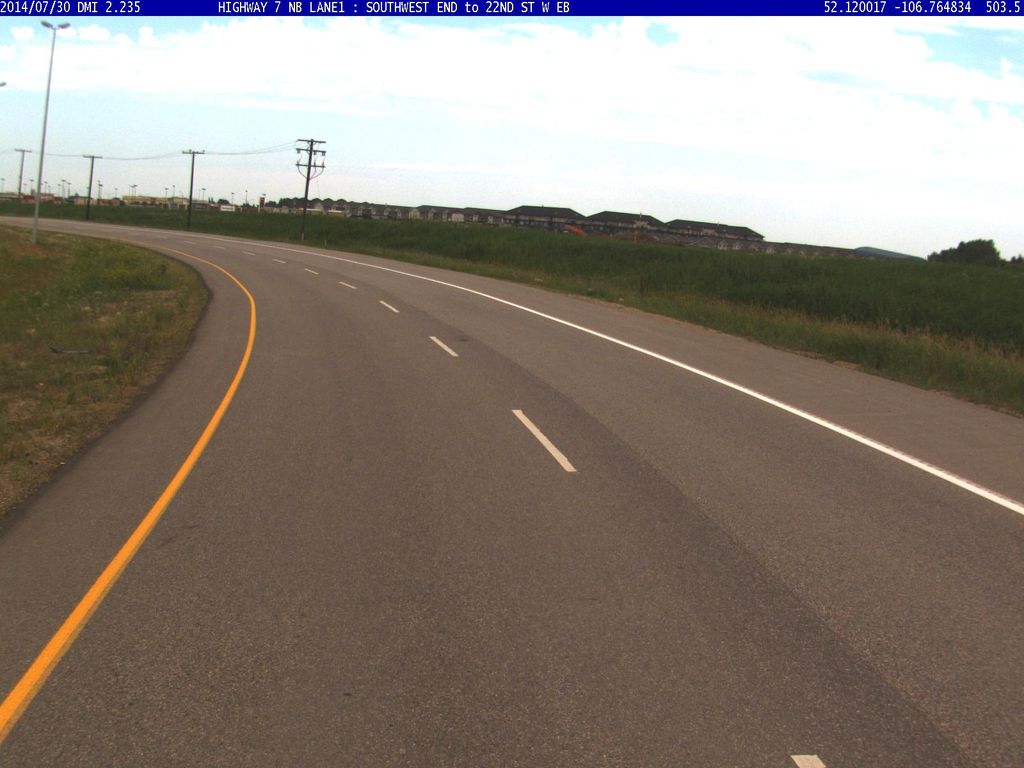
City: saskatoon